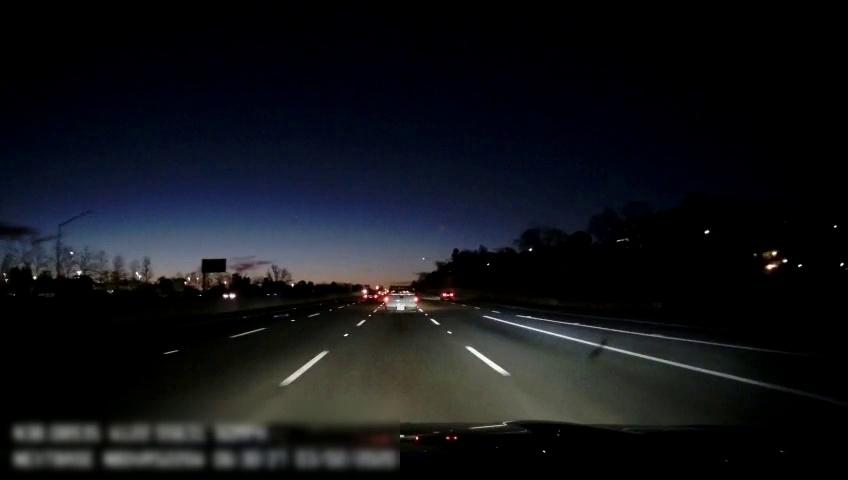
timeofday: Night
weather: Other
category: Drivable Space
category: Vehicles | Truck
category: Vehicles | Car
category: Vehicles | Car
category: Vehicles | Car
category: Lanes | Alternate Lane
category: Lanes | Alternate Lane
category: Lanes | Alternate Lane
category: Lanes | Alternate Lane
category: Lanes | Alternate Lane
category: Lanes | Alternate Lane